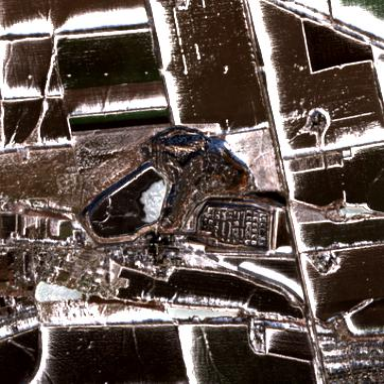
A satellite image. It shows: Spoil heap in landfill area.